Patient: sex M, age 60
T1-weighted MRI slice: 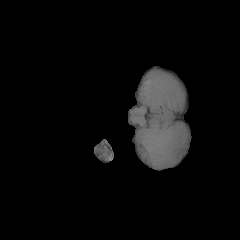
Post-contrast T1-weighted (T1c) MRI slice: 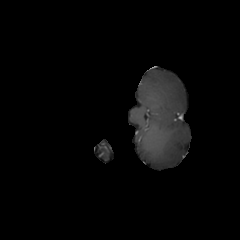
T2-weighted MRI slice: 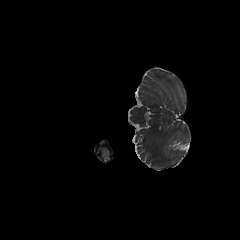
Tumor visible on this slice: no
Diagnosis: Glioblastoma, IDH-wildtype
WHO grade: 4